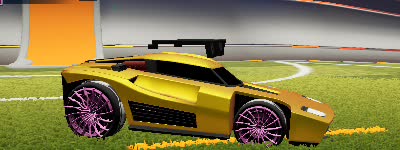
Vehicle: breakout